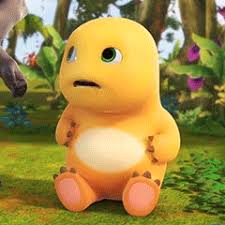
Label: nailong